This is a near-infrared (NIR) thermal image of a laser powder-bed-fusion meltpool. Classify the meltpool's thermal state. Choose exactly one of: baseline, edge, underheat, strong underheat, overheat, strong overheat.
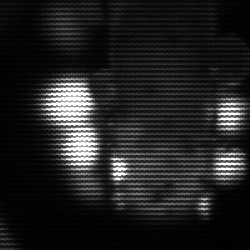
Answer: strong underheat